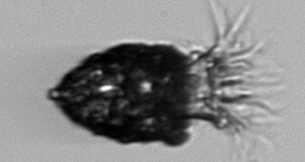
Label: Stenosemella_pacifica